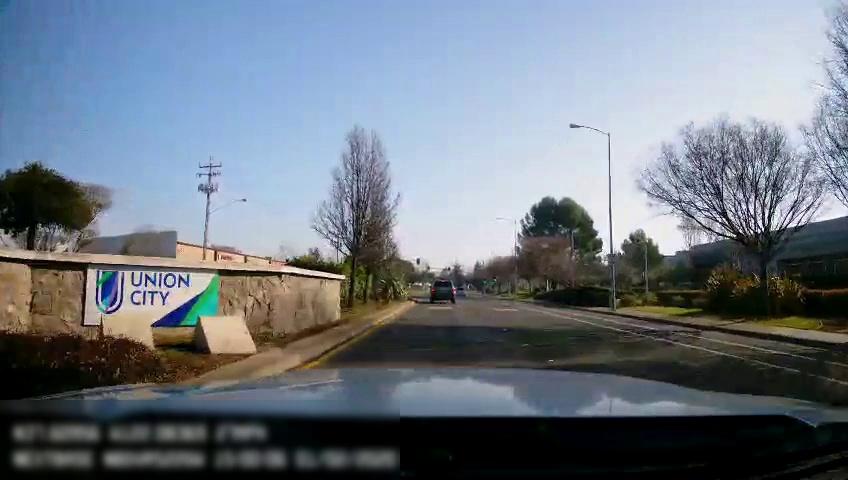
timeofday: Day
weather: Sunny
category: Drivable Space
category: Vehicles | SUV
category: Lanes | Alternate Lane
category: Lanes | Current Lane
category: Lanes | Alternate Lane